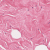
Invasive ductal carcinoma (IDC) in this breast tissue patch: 0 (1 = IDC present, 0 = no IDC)